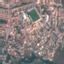
Land use / land cover: Residential